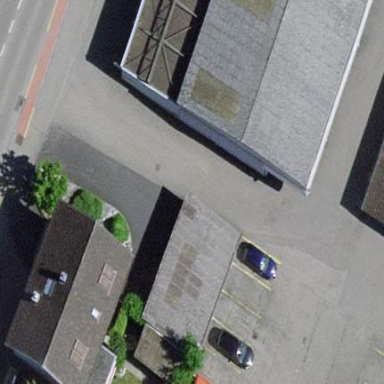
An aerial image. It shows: Shed.